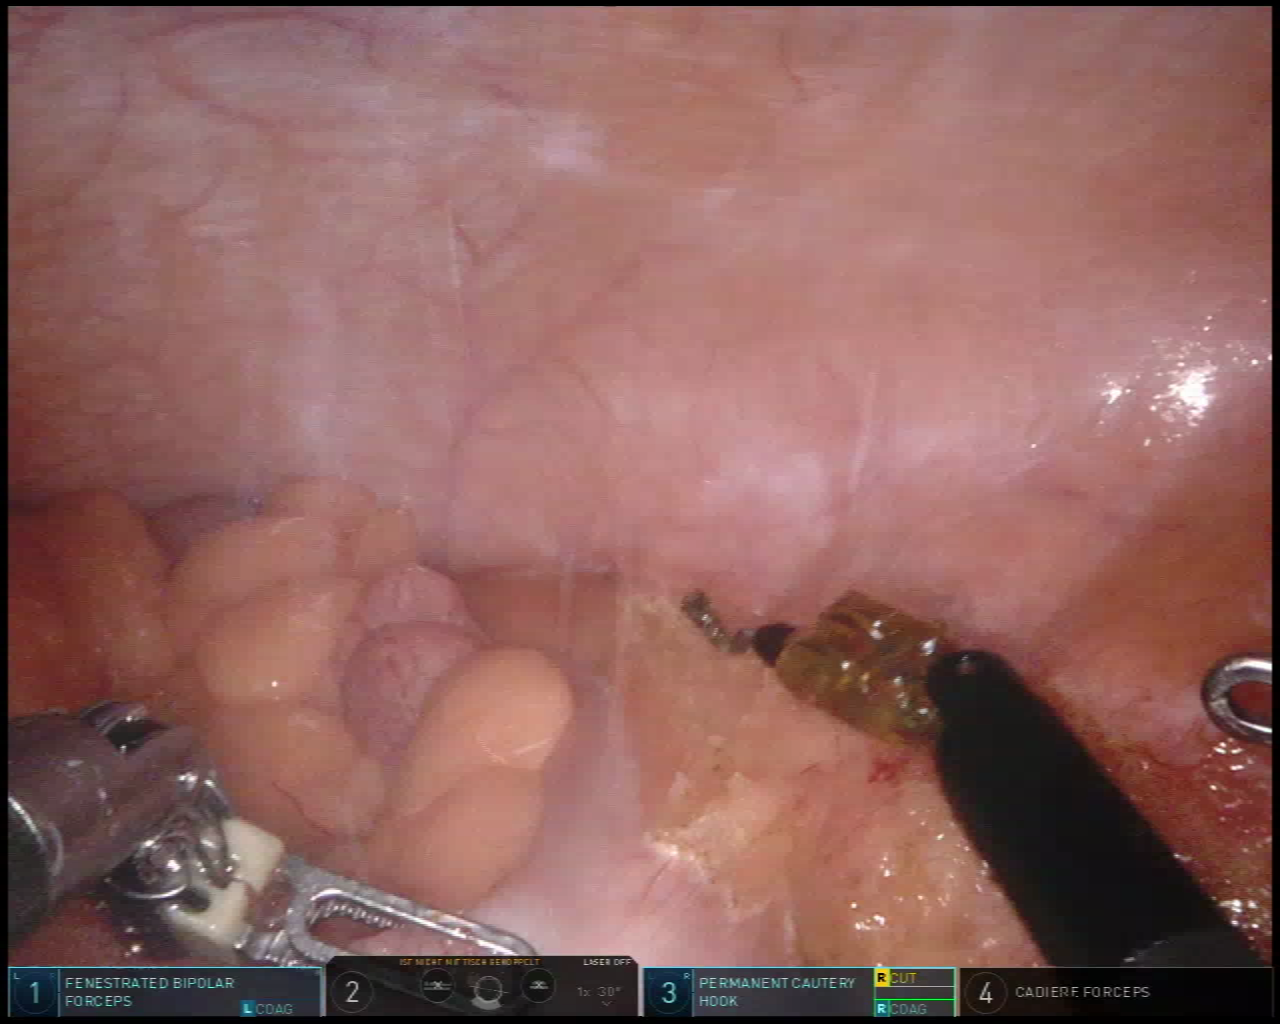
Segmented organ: abdominal_wall
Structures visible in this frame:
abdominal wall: yes
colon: yes
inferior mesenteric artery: no
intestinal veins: no
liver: no
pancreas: no
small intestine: no
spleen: no
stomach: no
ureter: no
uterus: no
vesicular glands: no